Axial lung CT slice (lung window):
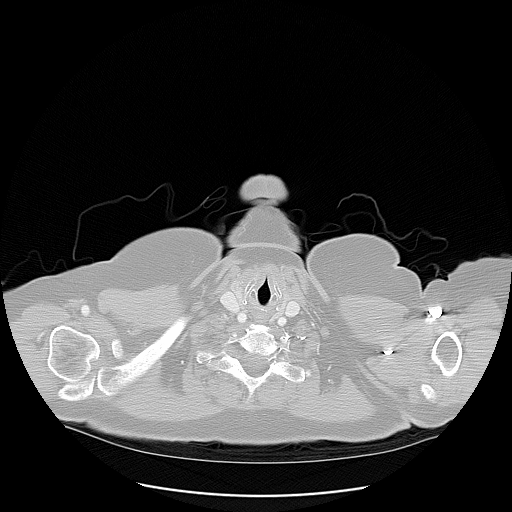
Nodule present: no